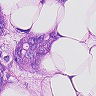
Metastatic tissue present: yes